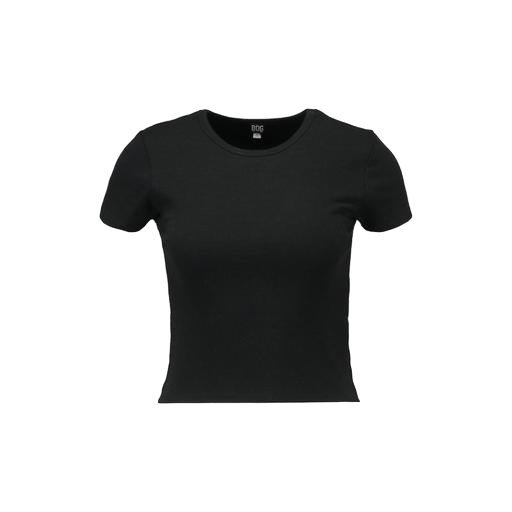
fitted woman's tee, black fitted t-shirt, black fitted tee, white background